Field crop: maize
Growth stage: 2
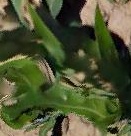
Species: maize